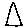
Label: triangle